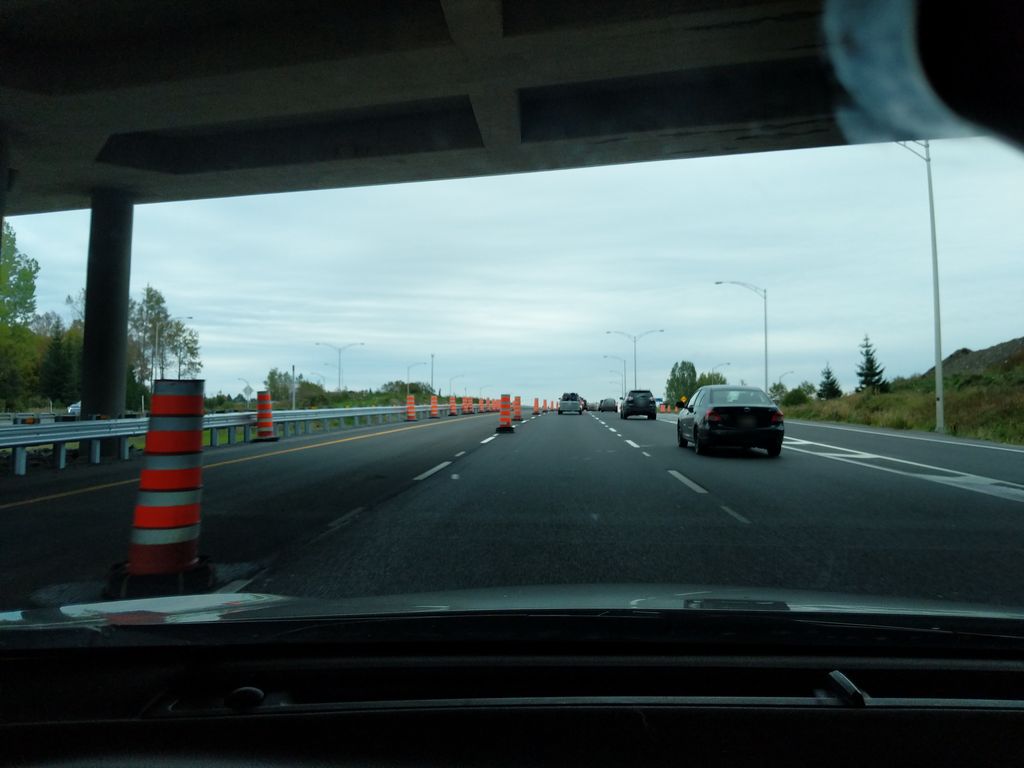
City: quebec_city